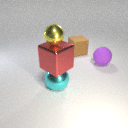
large cyan metal sphere below small yellow metal sphere